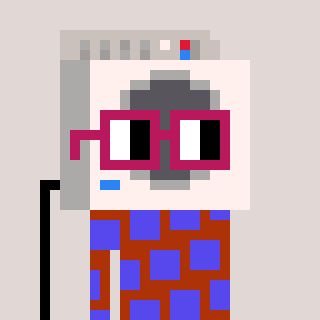
a pixel art character with square dark red glasses, a washing machine-shaped head and a hotbrown-colored body on a warm background